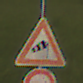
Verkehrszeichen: SeitenwindVonRechts
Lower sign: VerbotUeberholenEinspurigeFahrzeuge
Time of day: MorningAfternoon
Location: Outdoor (Nature)
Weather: PartlyCloudy
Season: NotSpecified
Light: Natural